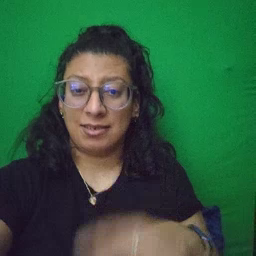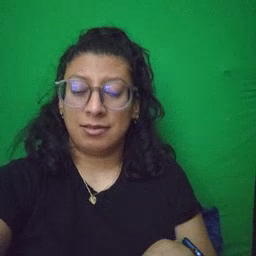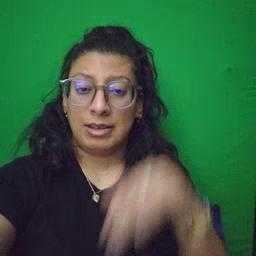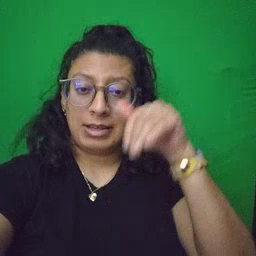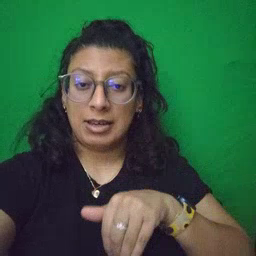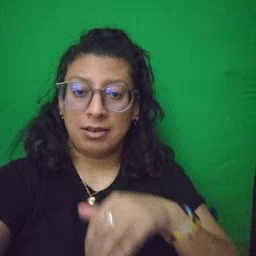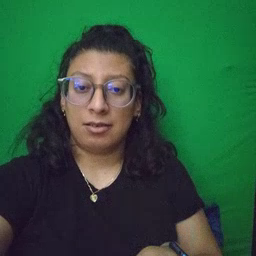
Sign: night